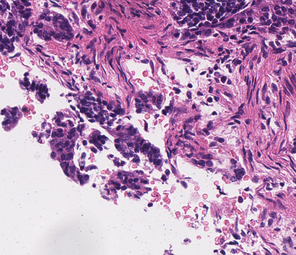
Tumor epithelial tissue: yes
Tumor-associated stroma tissue: yes
Normal tissue: no